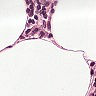
Metastatic tissue present: no